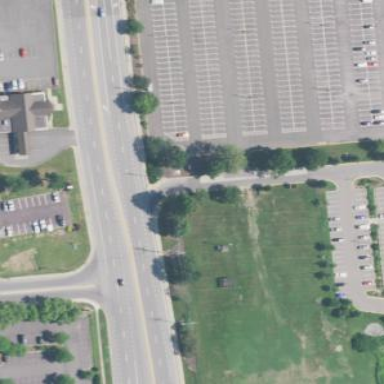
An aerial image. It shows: Parking area.